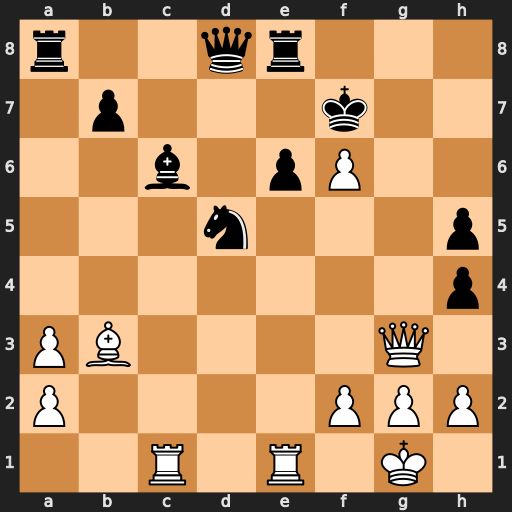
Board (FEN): r2qr3/1p3k2/2b1pP2/3n3p/7p/PB4Q1/P4PPP/2R1R1K1
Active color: w
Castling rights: -
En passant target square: -
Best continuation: Qg7#